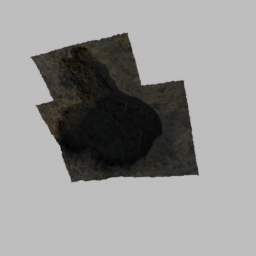
Label: nature